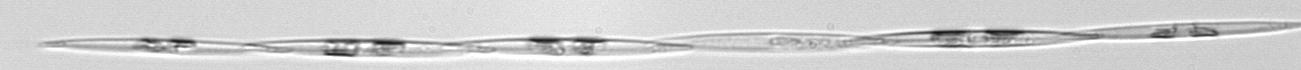
Label: Pseudo-nitzschia